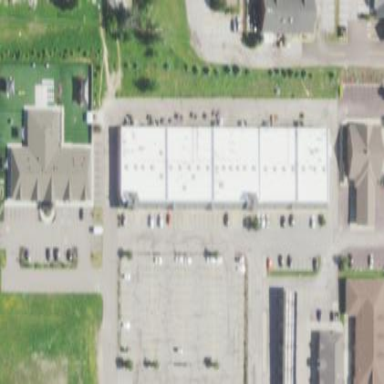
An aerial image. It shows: Parking area with surface.